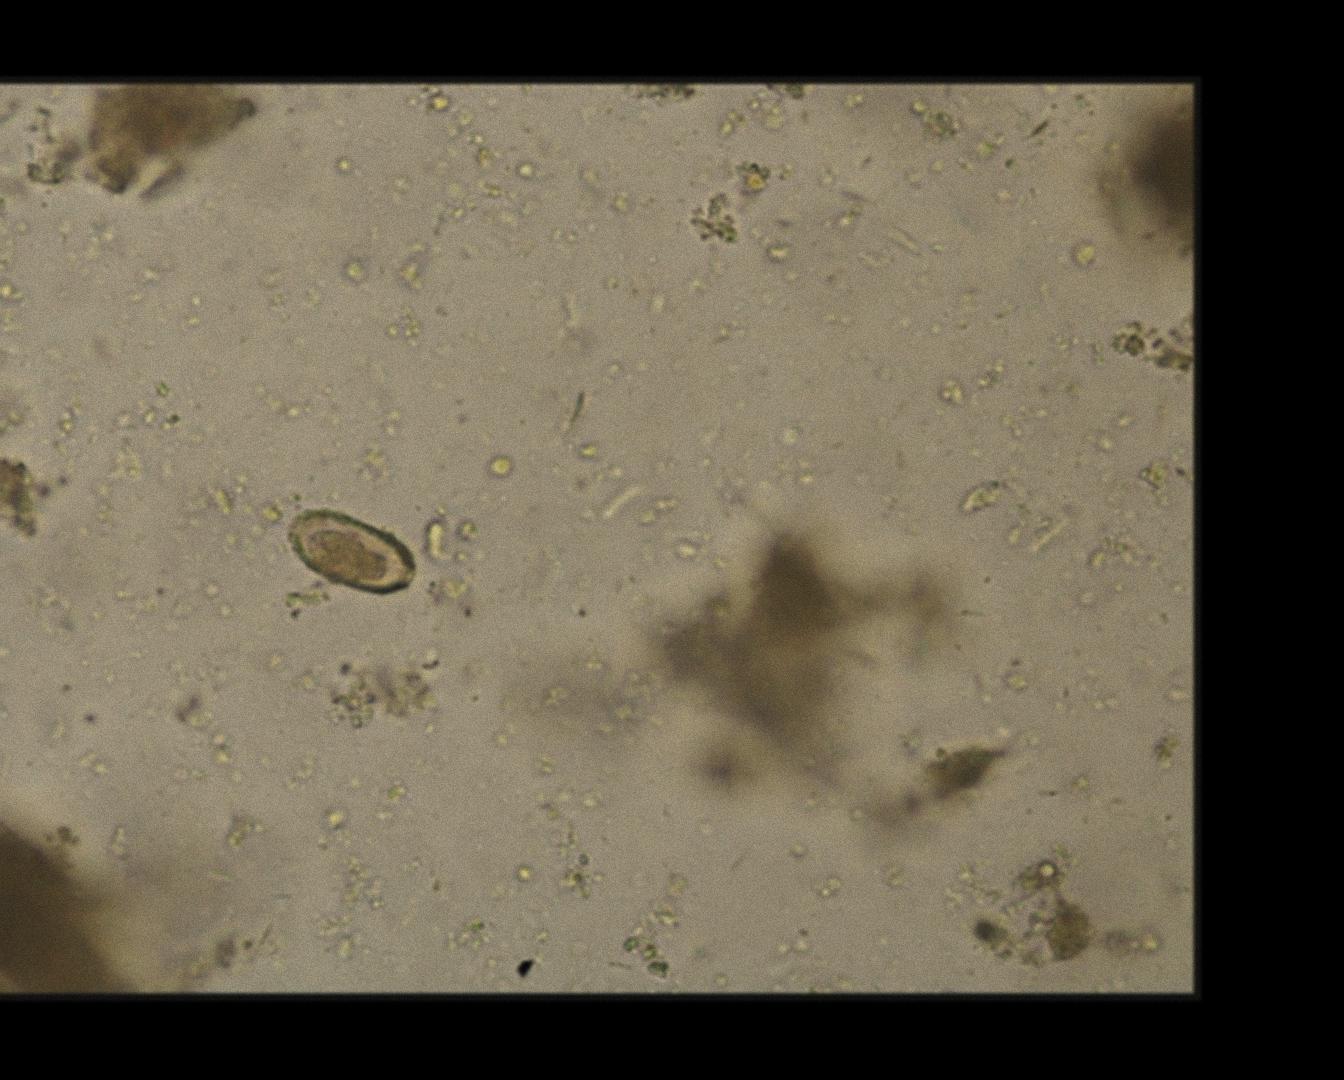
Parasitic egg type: Capillaria philippinensis